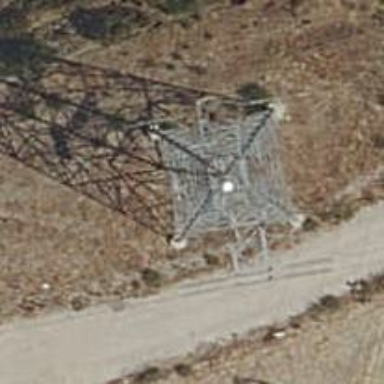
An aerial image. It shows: Power tower.